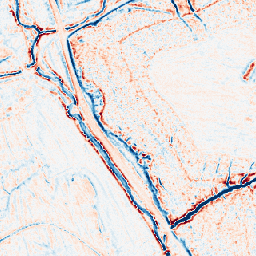
Category: edge_preserving
Decomposition family: bilateral
Decomposition parameters: d: 9
sigma_color: 50
sigma_space: 50
Upsampling method: nearest
Upsampling parameters: scale: 8
Upsampling scale: 8